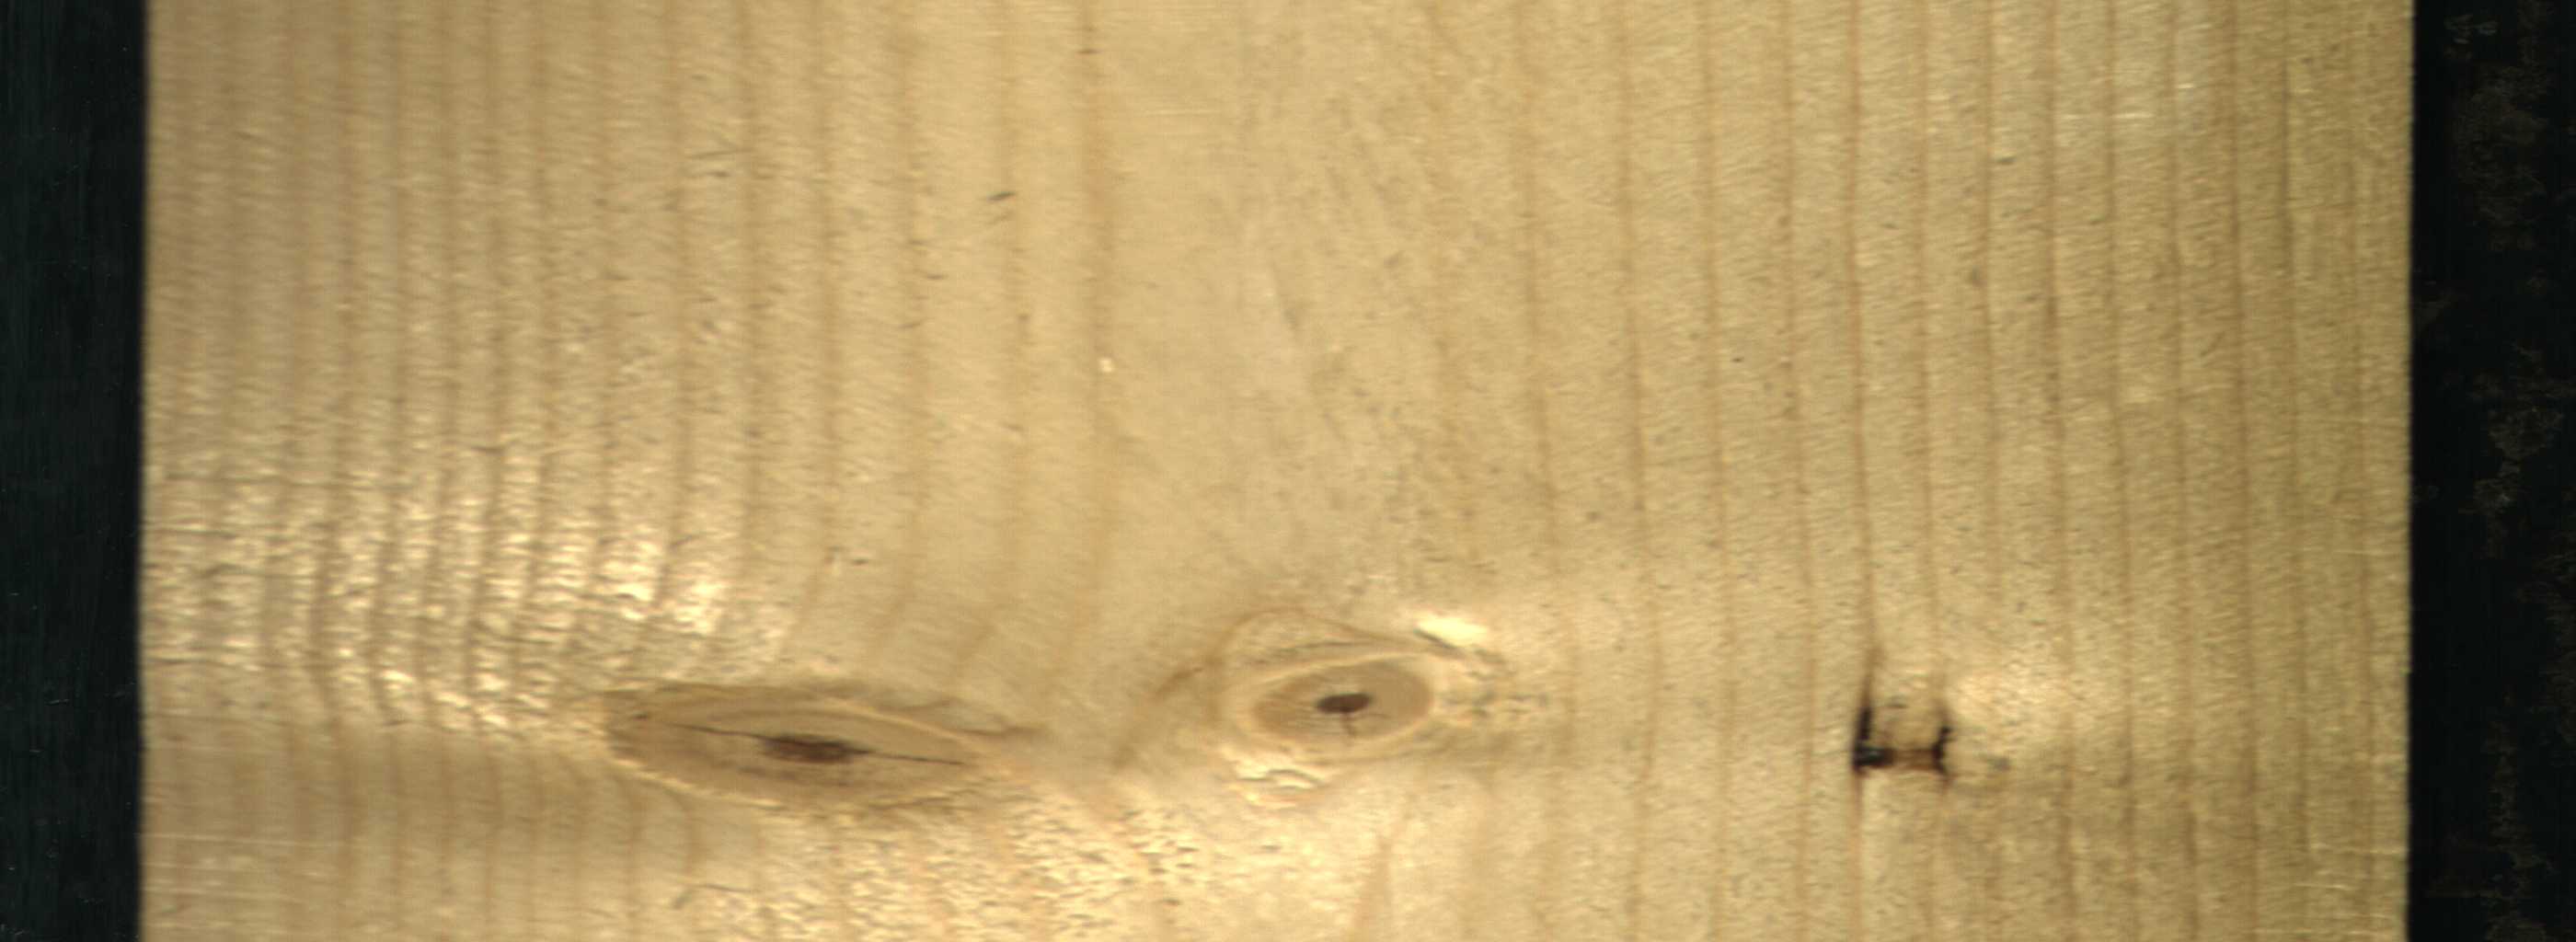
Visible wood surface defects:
knot_with_crack
Dead_Knot
Live_Knot